Question: I would like to achieve this specific type of radio buttons in my layout:

= different graphics for the first item, middle ones, and last one, which have different rounded corners. I can imagine doing this with different styles for the 3 types of buttons (using custom styles, stateful drawables).
I'm implementing this using custom toggle buttons. I would like to take advantage of drawable selector for using different drawables for the first and the last items, so I use:
'''
<selector xmlns:android="http://schemas.android.com/apk/res/android">
<item android:state_checked="true" android:state_first="true"
android:drawable="@drawable/radio_left_act"/>
<item android:state_checked="true" android:state_last="true"
android:drawable="@drawable/radio_right_act"/>
<item android:state_checked="true"
android:drawable="@drawable/radio_middle_act"/>
<item android:state_checked="false" android:state_first="true"
android:drawable="@drawable/radio_left_inact"/>
<item android:state_checked="false" android:state_last="true"
android:drawable="@drawable/radio_right_inact"/>
<item android:state_checked="false"
android:drawable="@drawable/radio_middle_inact"/>
</selector>
'''
But now I have a problem, that states 'state_first', 'state_last' are not set automatically in my 'LinearLayout', so I have to set them manually every time the buttons are clicked. Is there some way, some layout, where these states are set automatically? Thank you for any help.
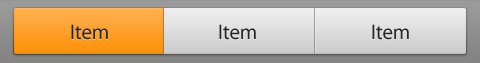
Answer: Found nothing special, so here is a "default" solution, with custom toggle buttons. Here are 3 different styles (put to 'styles.xml') for first, middle ones and last buttons:
'''
<!-- Toggle button styles -->
<style name="CustomToggle">
<item name="android:paddingTop">9dp</item>
<item name="android:paddingBottom">9dp</item>
<item name="android:layout_height">wrap_content</item>
<item name="android:layout_width">0dp</item>
<item name="android:layout_weight">1</item>
</style>
<style name="FirstToggle" parent="@style/CustomToggle">
<item name="android:background">@drawable/radio_first</item>
</style>
<style name="MiddleToggle" parent="@style/CustomToggle">
<item name="android:background">@drawable/radio_middle</item>
</style>
<style name="LastToggle" parent="@style/CustomToggle">
<item name="android:background">@drawable/radio_last</item>
</style>
'''
And a short code for activity handling the events of toggle buttons, so only 1 button is checked in the same time, and checked button is disabled:
'''
public class AktivityActivity extends Activity
{
ArrayList<ToggleButton> toggle_buttons;
public void onCreate(Bundle savedInstanceState)
{
super.onCreate(savedInstanceState);
setContentView(R.layout.aktivity);
initToggleButtons();
}
private void initToggleButtons()
{
toggle_buttons = new ArrayList<ToggleButton>();
toggle_buttons.add((ToggleButton) findViewById(R.id.toggle_1));
toggle_buttons.add((ToggleButton) findViewById(R.id.toggle_2));
toggle_buttons.add((ToggleButton) findViewById(R.id.toggle_3));
// Listen on all toggle buttons
for (ToggleButton toggle_button : toggle_buttons)
toggle_button.setOnCheckedChangeListener(check_listener);
// Check first toggle button
updateToggleButtons(toggle_buttons.get(0));
}
// Only one toggle can be checked, and checked button must be disabled
private void updateToggleButtons(ToggleButton checked_button)
{
for (ToggleButton toggle_button : toggle_buttons)
{
toggle_button.setChecked(toggle_button == checked_button);
toggle_button.setEnabled(toggle_button != checked_button);
}
}
// Toggle buttons change listener
OnCheckedChangeListener check_listener = new OnCheckedChangeListener()
{
public void onCheckedChanged(CompoundButton buttonView, boolean isChecked)
{
if (isChecked)
updateToggleButtons((ToggleButton) buttonView);
}
};
}
'''
Maybe it can be usefull for somebody...